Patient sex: M
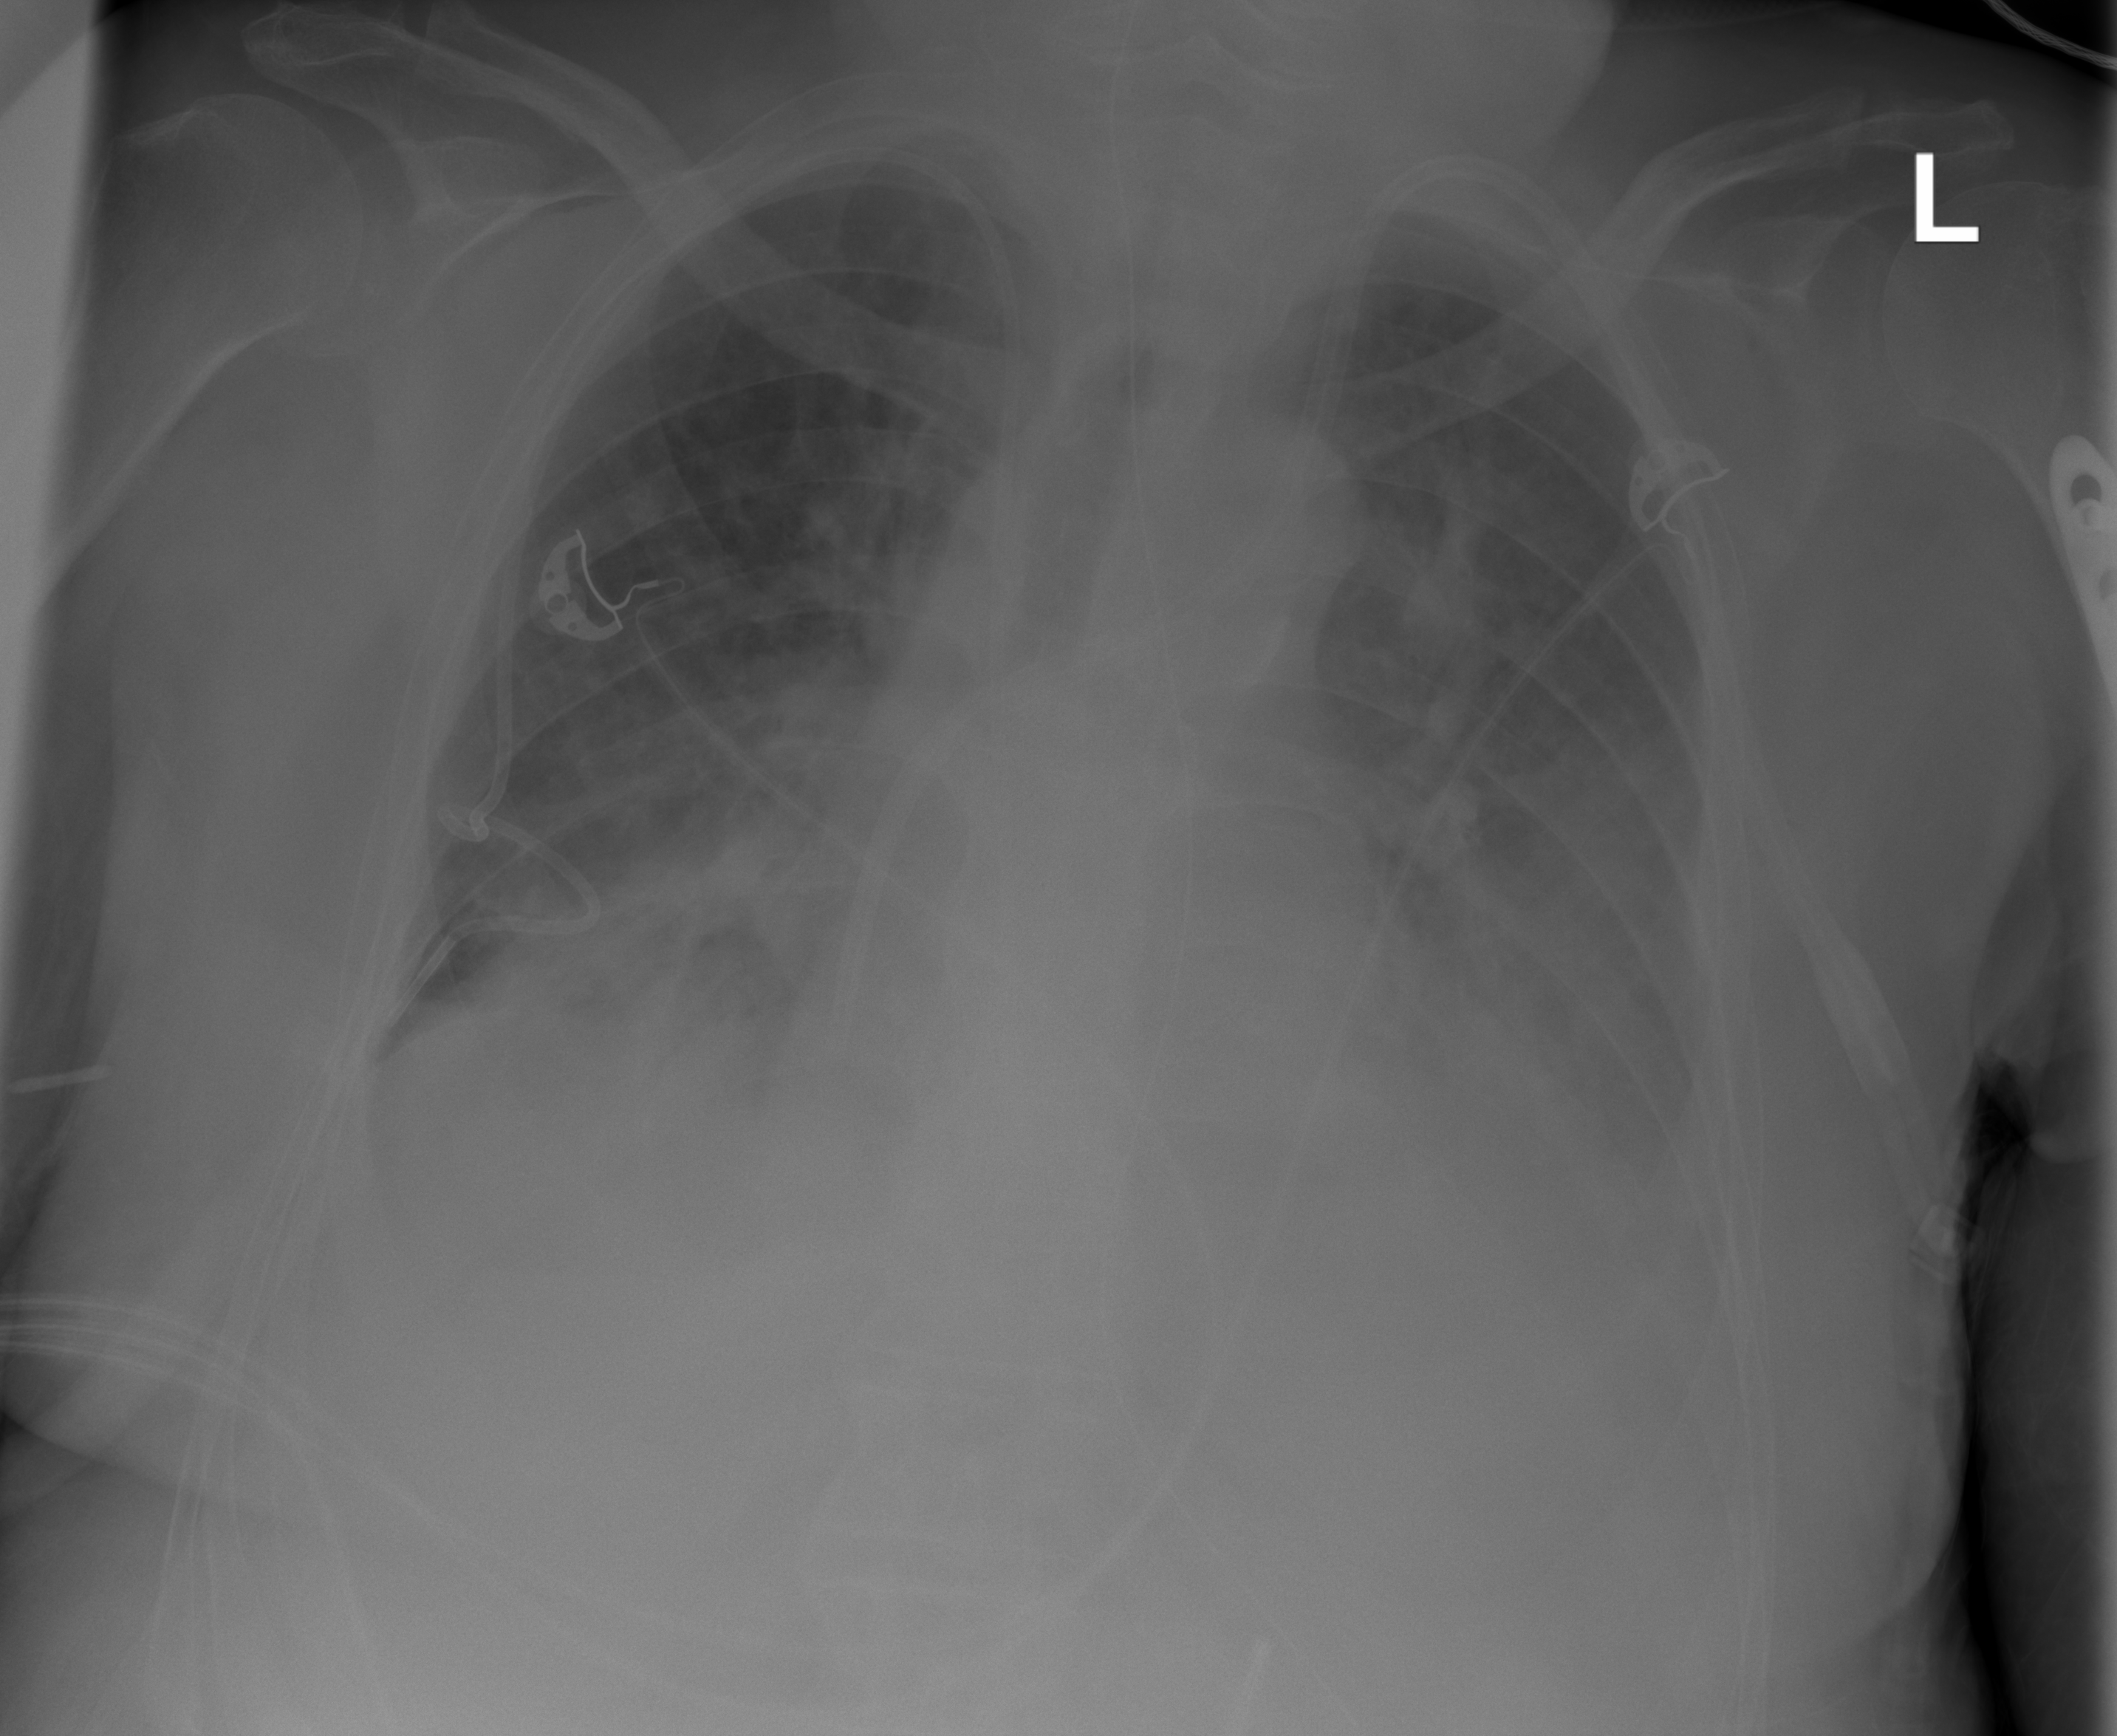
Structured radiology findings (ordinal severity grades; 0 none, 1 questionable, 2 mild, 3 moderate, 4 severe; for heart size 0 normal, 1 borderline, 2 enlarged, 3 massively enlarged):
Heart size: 2
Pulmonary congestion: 3
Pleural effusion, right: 2
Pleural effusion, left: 2
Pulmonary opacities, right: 2
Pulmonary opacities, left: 0
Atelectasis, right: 3
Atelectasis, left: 3